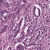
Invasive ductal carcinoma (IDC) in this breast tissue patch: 1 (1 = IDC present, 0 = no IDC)